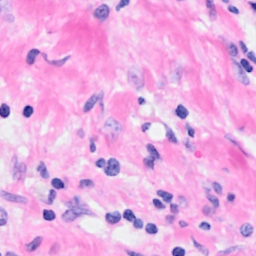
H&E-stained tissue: Breast